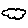
Label: cloud